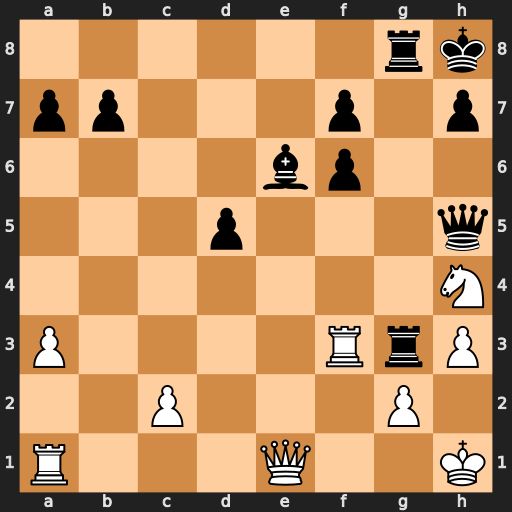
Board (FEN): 6rk/pp3p1p/4bp2/3p3q/7N/P4RrP/2P3P1/R3Q2K
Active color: w
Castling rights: -
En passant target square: -
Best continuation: Rxg3 Rxg3 Qxg3